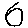
Label: circle